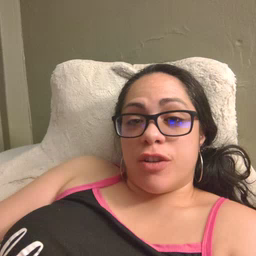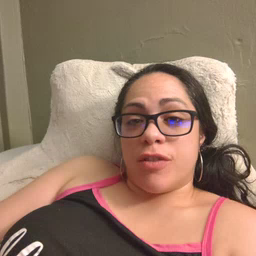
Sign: brother